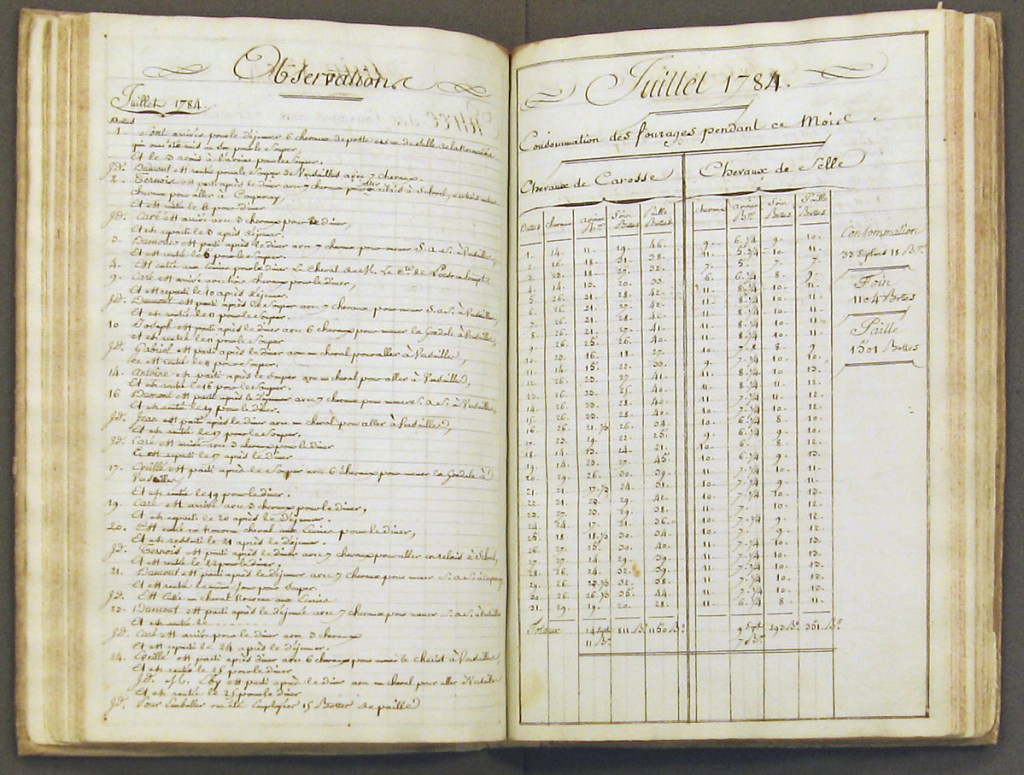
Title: Journal de distribution des Fourrages pour l'Ecurie de S. A.sse S.me E.me M.gr le Cardinal de Rohan, precede du tariff des prix des ouvrages relatives à cette partie, extrata des marches faits avec les Ouvriers et Fournisseurs. ***1er Janvier 1782.
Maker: Louis Rene Edouard, Cardinal de Rohan, French, 1734 - 1803
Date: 1782–85
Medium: leaves: pen and brown ink; drawings: brush and watercolor, pen and ink on laid paper. book: vellum and paper binding
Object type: Book
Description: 113 leaves, of which 89 are journal entries, 34 blank.  Also contains 11 drawings of the Cardinal's carriages, some with overlays